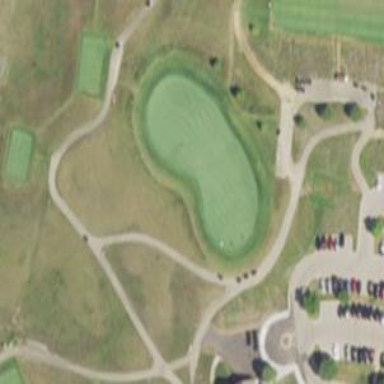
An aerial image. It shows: Picturesque green golfing area with grass land use.